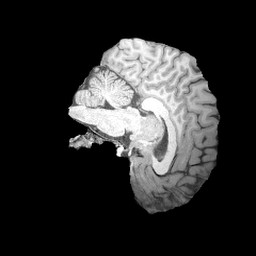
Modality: T1w
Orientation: sagittal
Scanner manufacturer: siemens
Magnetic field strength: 3 T
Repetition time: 2.08 s
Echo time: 0.00464 s